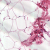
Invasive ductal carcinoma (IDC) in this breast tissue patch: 0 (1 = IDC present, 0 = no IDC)